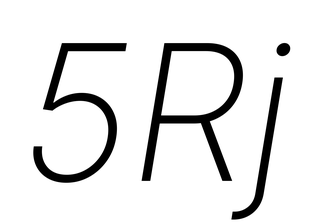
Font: Inter-Italic_ExtraLight_Italic